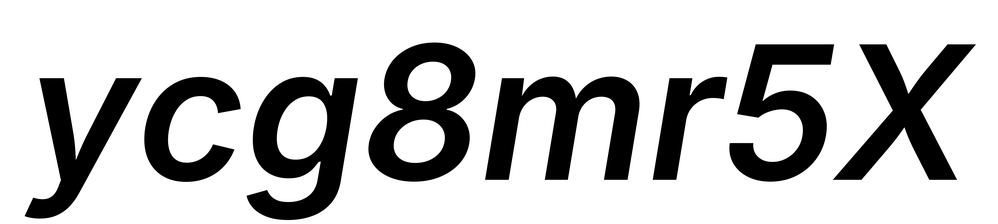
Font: Inter-Italic_SemiBold_Italic